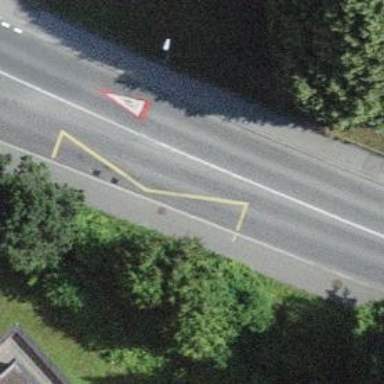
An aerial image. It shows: Public transport stop position.